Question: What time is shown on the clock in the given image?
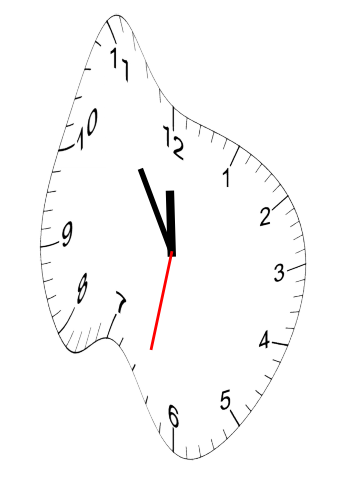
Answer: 11:54:32